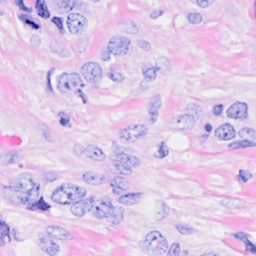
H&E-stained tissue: Breast